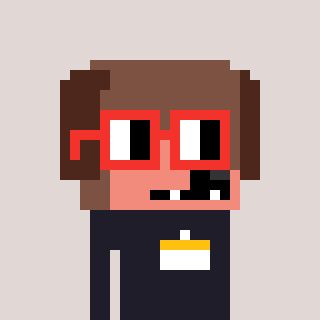
a pixel art character with square red glasses, a dog-shaped head and a grayscale-colored body on a warm background